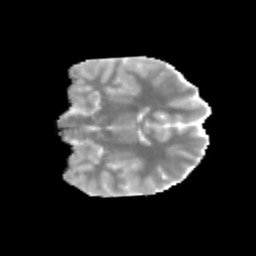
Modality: MD
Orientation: coronal
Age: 13
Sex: male
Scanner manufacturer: siemens
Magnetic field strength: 3 T
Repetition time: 3.8 s
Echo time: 0.07 s